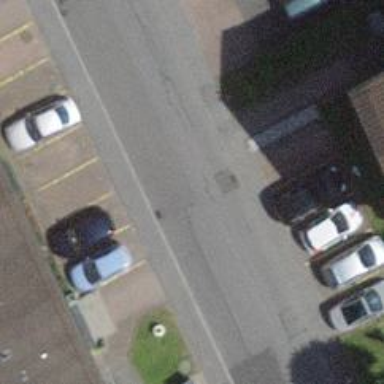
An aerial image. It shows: Kerb serving as barrier.